Interaction volume radius: 10 \u00c5
Interaction volume height: 25 \u00c5
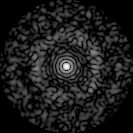
Disorder parameter: 0.8147